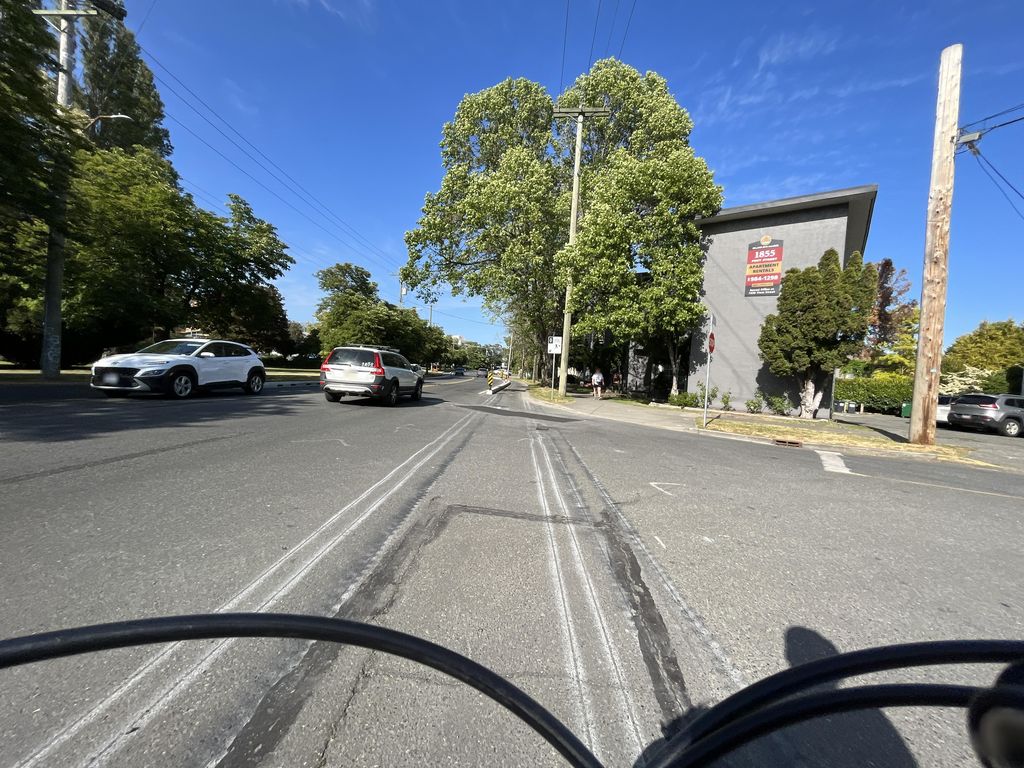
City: victoria